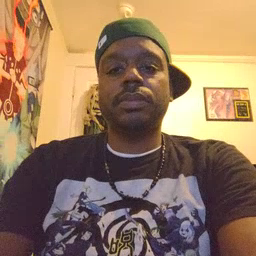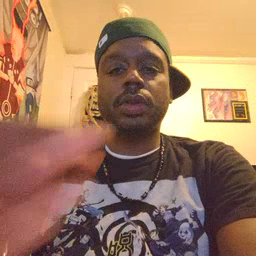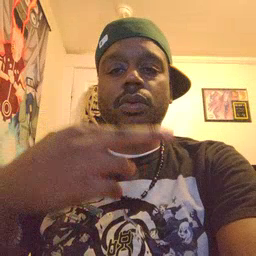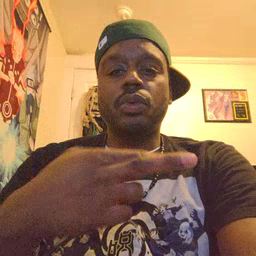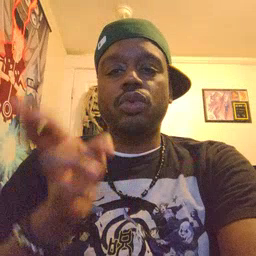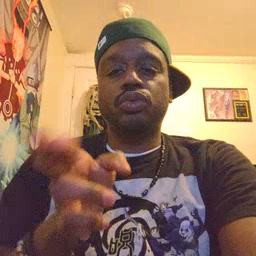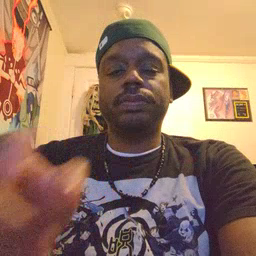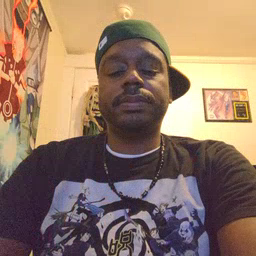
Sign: room